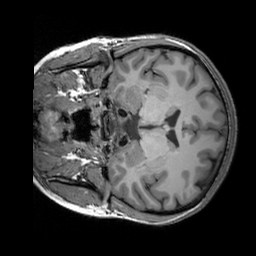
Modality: T1w
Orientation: coronal
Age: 24
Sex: female
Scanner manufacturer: siemens
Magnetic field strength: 3 T
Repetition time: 2.3 s
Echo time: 0.00303 s